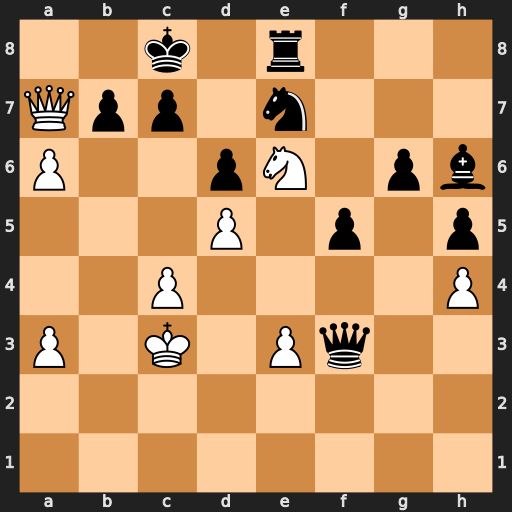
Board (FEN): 2k1r3/Qpp1n3/P2pN1pb/3P1p1p/2P4P/P1K1Pq2/8/8
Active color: w
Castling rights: -
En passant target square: -
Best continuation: Qxb7+ Kd7 Qxc7#